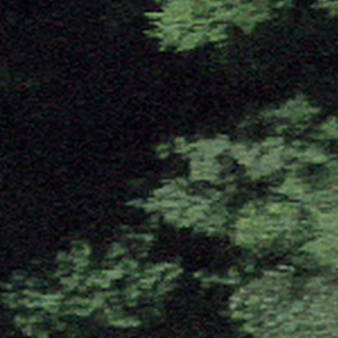
Label: other